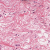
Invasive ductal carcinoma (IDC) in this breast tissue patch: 0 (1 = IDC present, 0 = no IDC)